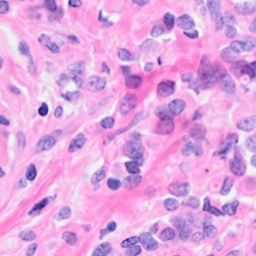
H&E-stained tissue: Breast